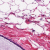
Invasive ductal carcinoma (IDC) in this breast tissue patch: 0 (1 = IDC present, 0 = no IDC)